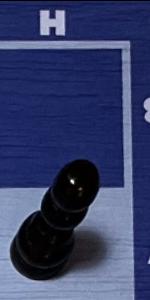
Label: Pawn_Black